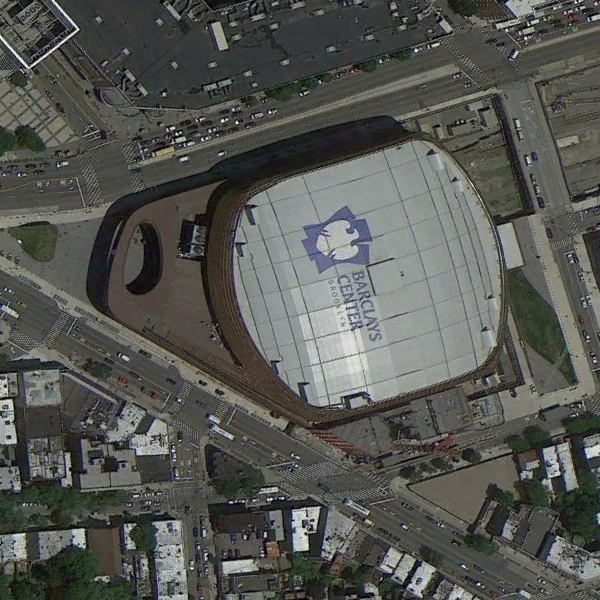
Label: Center